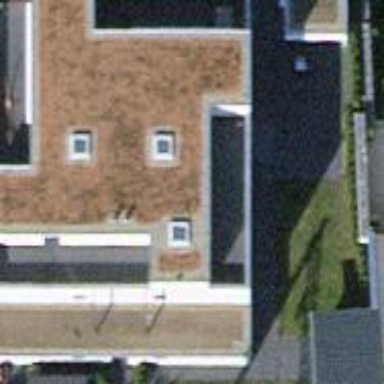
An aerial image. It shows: Semi-detached house.